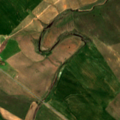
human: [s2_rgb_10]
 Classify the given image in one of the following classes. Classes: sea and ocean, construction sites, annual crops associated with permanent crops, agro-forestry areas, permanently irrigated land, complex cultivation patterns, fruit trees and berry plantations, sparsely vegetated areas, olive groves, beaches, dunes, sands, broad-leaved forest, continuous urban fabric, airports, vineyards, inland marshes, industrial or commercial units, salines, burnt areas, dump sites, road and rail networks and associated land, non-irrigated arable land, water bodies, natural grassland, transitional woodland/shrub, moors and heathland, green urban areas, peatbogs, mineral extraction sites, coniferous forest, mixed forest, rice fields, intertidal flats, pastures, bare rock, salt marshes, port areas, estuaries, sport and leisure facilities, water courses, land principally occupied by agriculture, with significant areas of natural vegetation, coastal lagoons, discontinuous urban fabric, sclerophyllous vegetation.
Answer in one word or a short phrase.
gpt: non-irrigated arable land